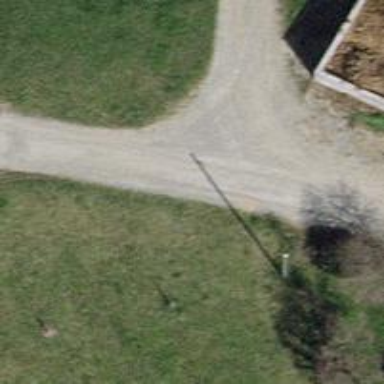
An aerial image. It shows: Residential road with compacted surface.